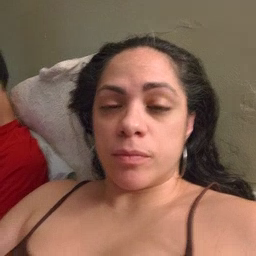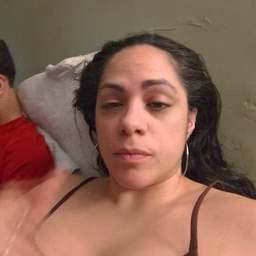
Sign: red